Interaction volume radius: 5 \u00c5
Interaction volume height: 40 \u00c5
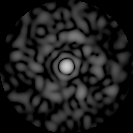
Disorder parameter: 0.8321